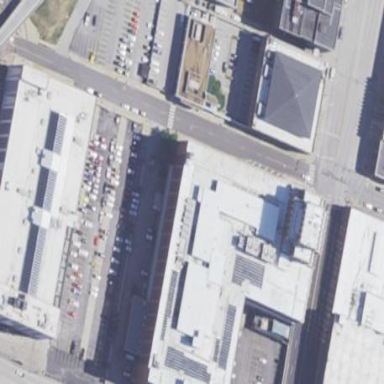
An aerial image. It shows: Government office building.